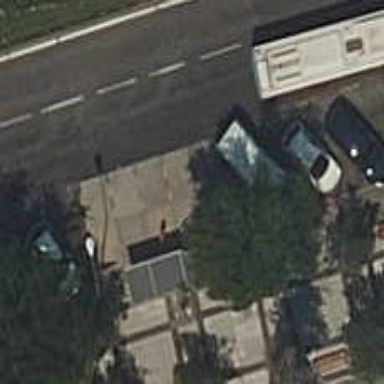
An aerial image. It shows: Bus stop with shelter. It is platform for public transport.